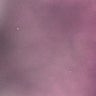
Metastatic tissue present: no